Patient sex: M
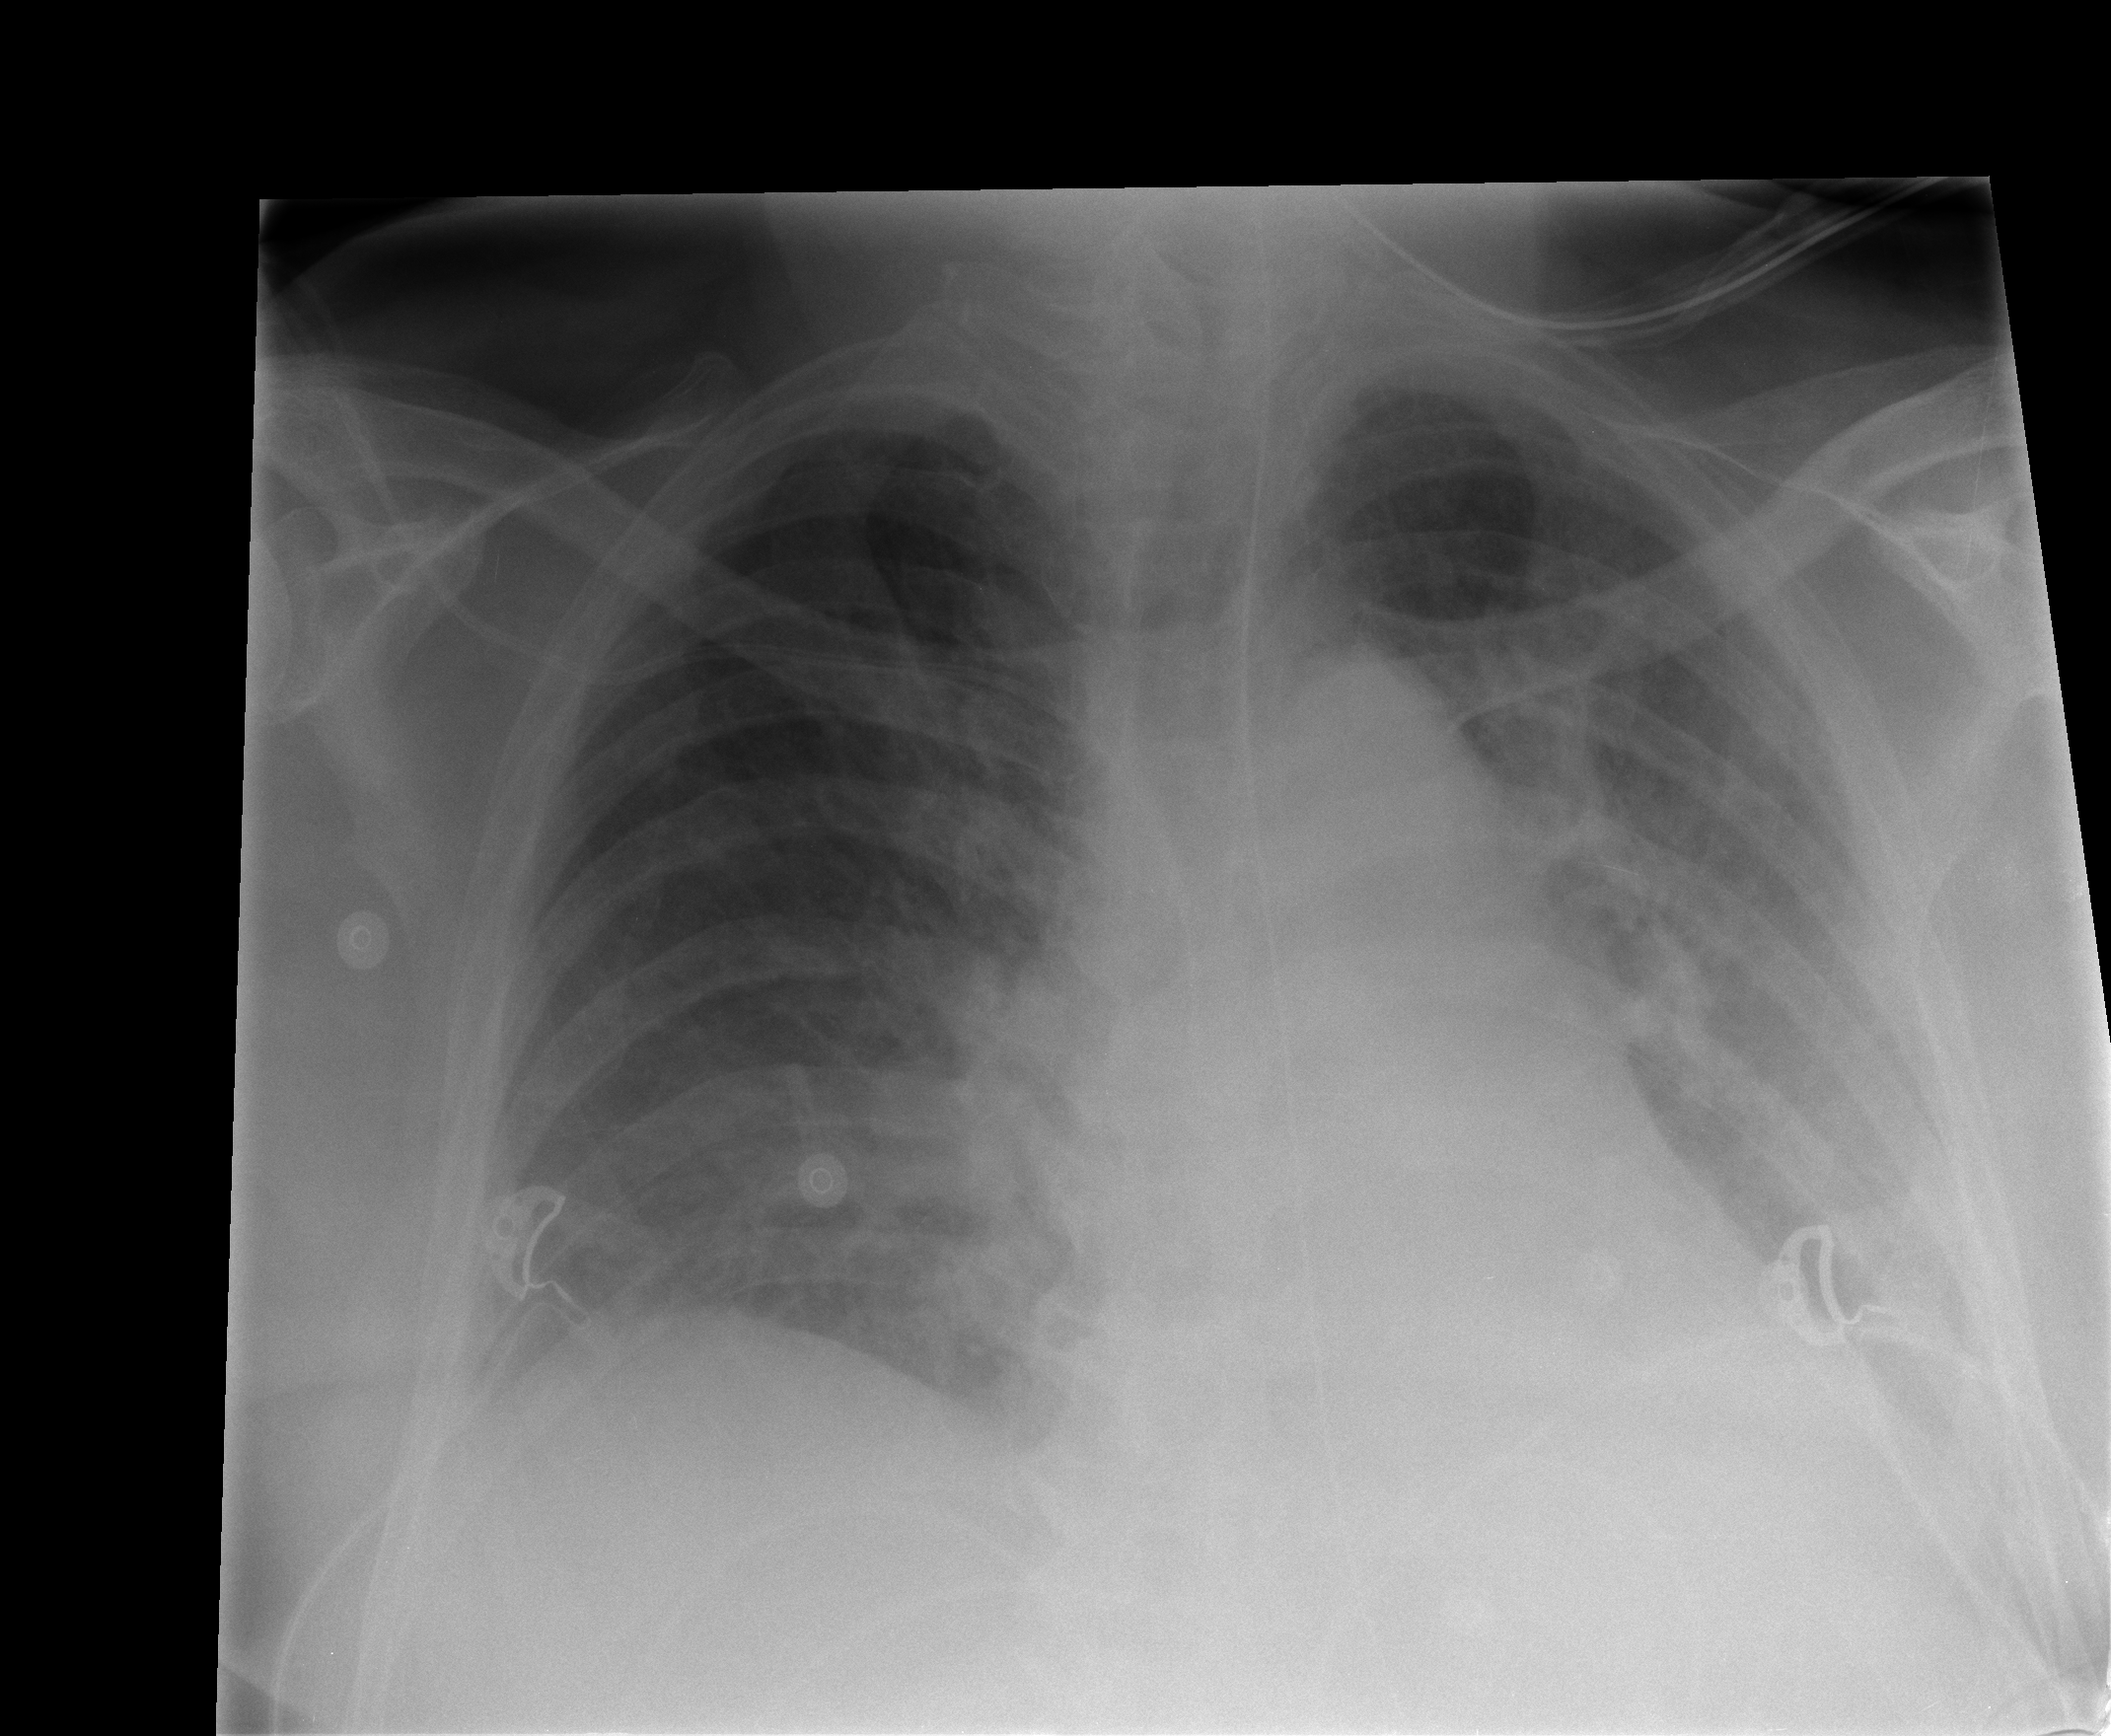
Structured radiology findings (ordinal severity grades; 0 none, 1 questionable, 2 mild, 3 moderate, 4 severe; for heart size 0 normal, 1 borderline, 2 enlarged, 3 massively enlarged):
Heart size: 0
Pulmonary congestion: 2
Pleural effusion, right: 0
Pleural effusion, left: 0
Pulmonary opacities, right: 1
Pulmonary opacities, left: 2
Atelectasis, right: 2
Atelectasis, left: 2